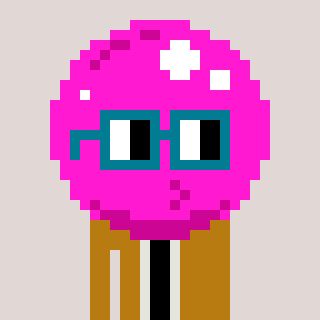
a pixel art character with square dark green glasses, a bubblegum-shaped head and a gold-colored body on a warm background